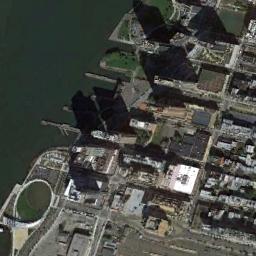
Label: commercial_area